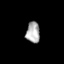
Tissue: skin
Cell type: Epithelial cells
Senescence score: 0.1839
Nuclear area (px): 282
Mean DAPI intensity: 172.926